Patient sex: M
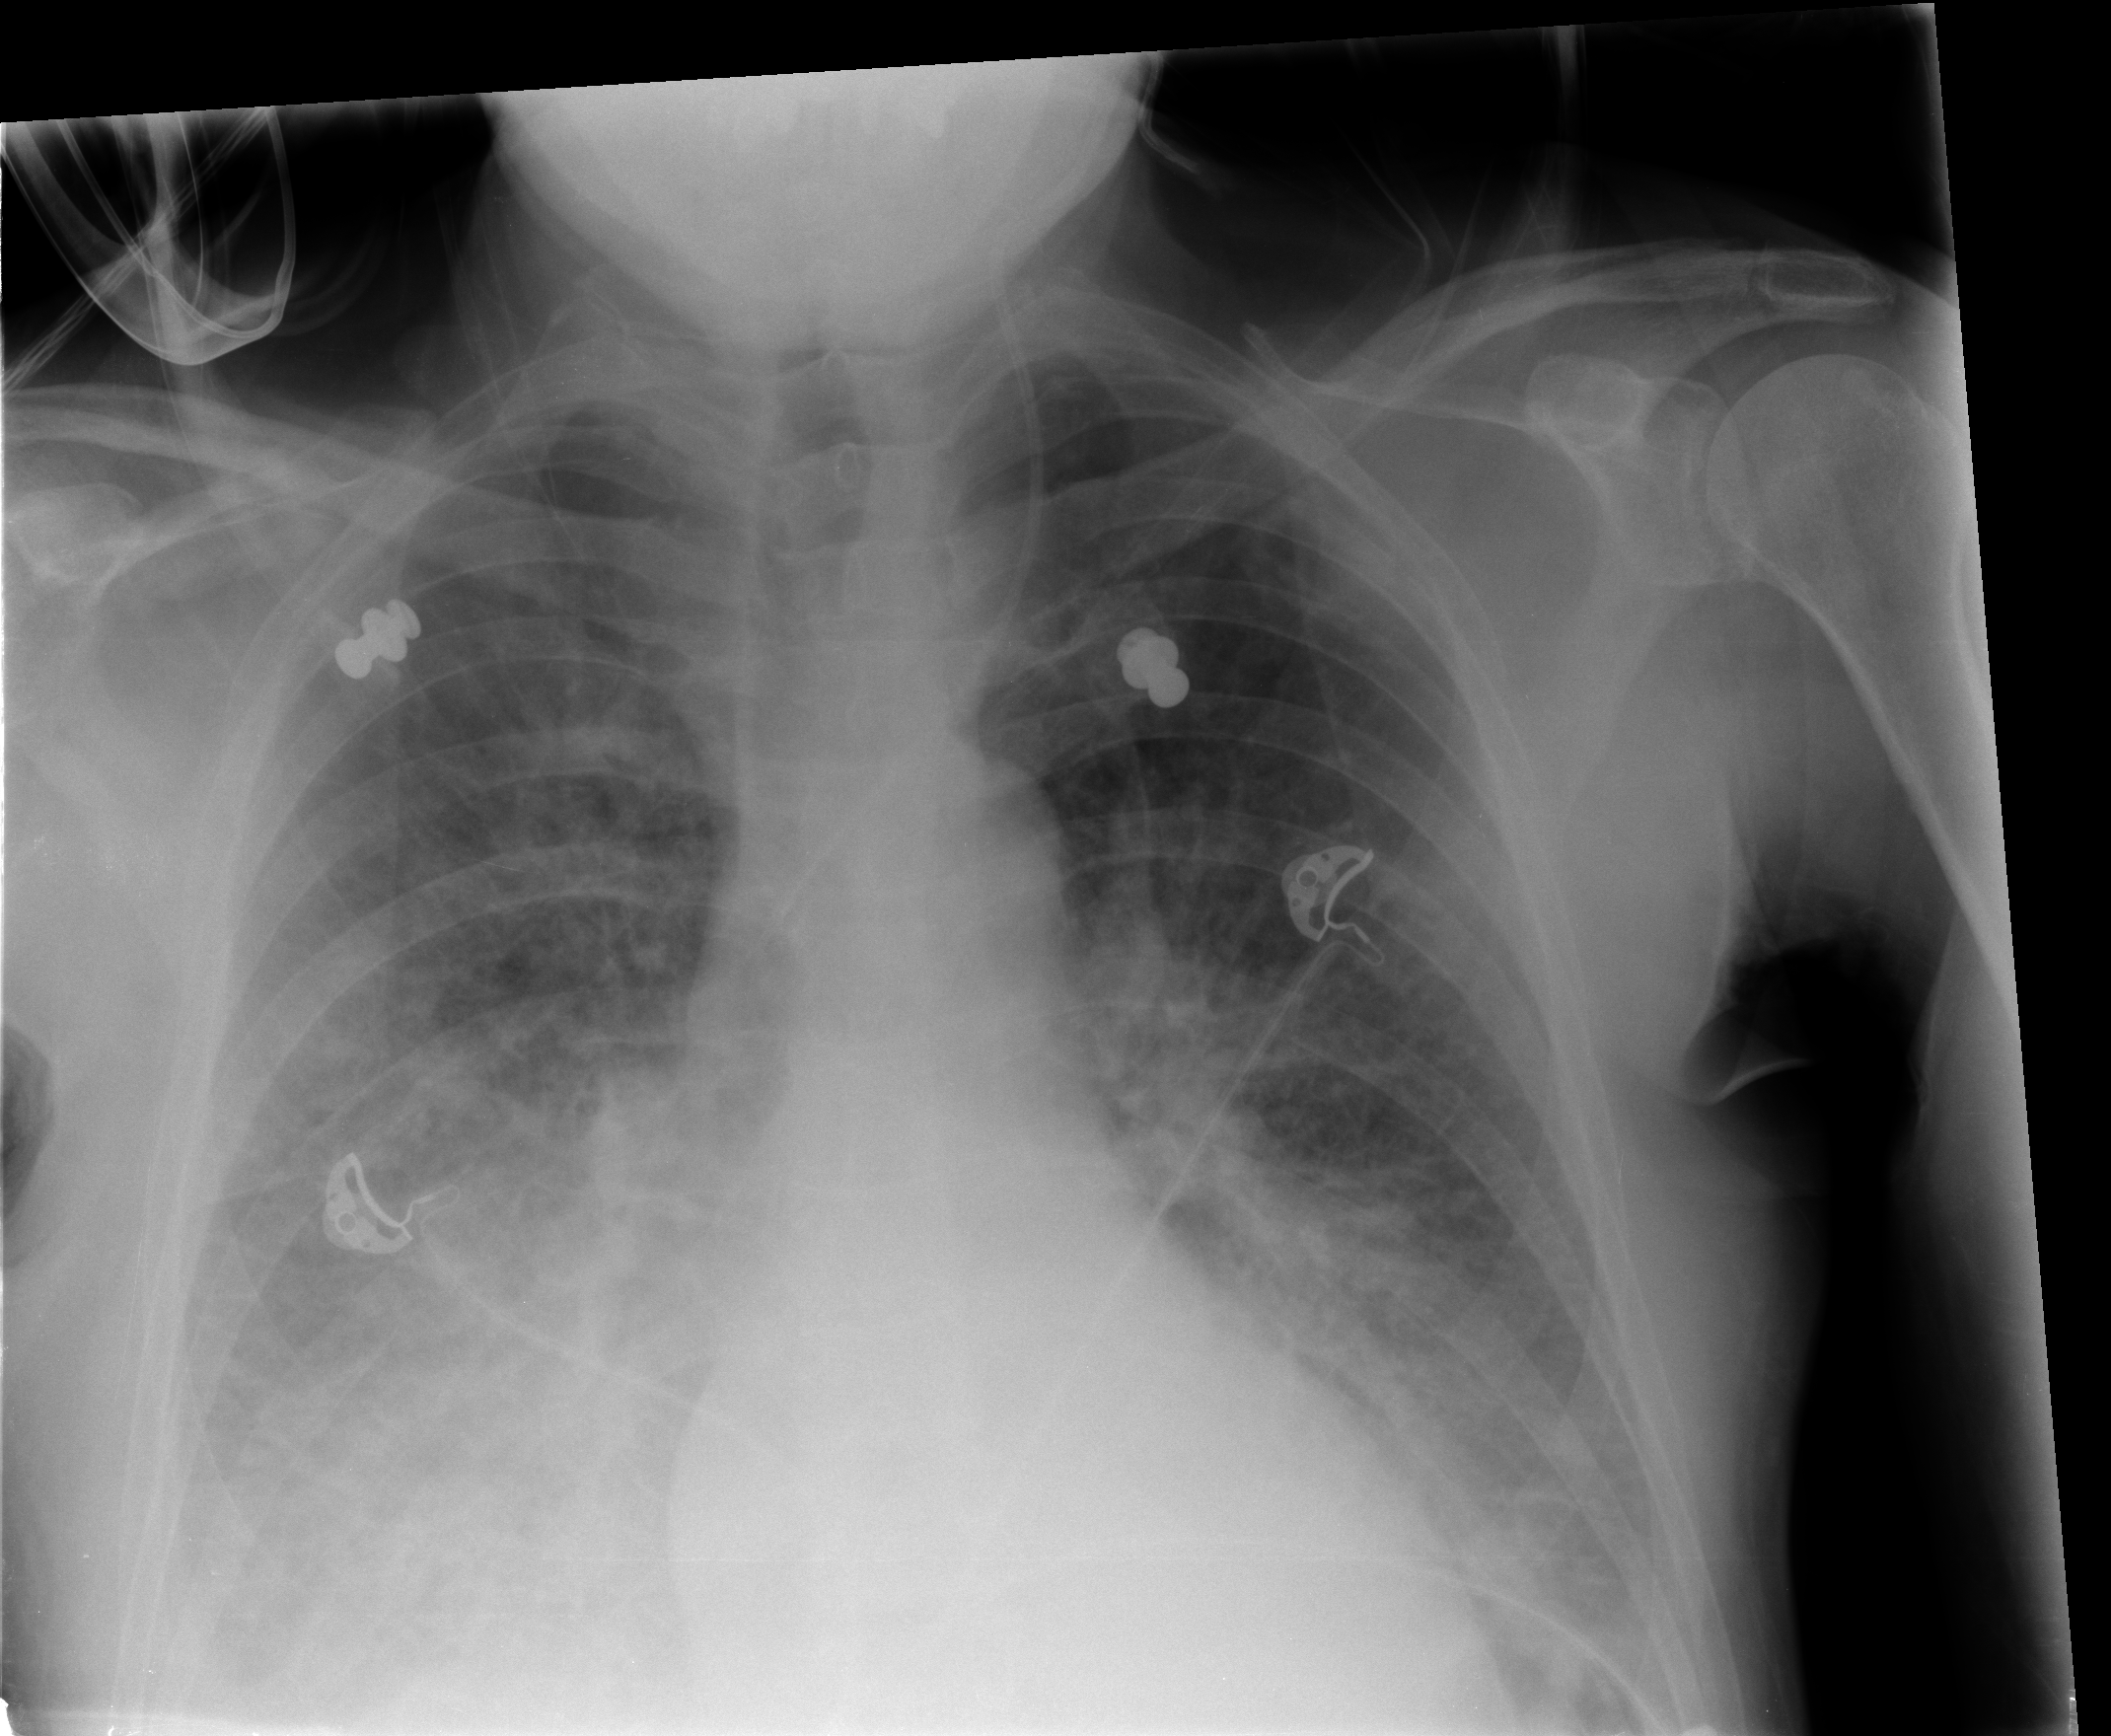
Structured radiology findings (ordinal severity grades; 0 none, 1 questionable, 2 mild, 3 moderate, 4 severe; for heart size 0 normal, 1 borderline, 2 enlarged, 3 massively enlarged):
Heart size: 0
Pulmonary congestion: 2
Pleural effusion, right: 3
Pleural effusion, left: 2
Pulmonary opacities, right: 2
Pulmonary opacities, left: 2
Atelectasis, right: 2
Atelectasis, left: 2